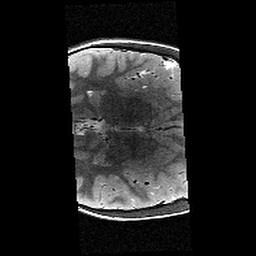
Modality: T2w
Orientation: axial
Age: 11
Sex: female
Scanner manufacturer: siemens
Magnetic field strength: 3 T
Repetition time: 9.23 s
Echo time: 0.067 s